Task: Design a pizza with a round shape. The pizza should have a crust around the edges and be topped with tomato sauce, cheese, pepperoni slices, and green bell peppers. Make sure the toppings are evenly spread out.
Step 162:
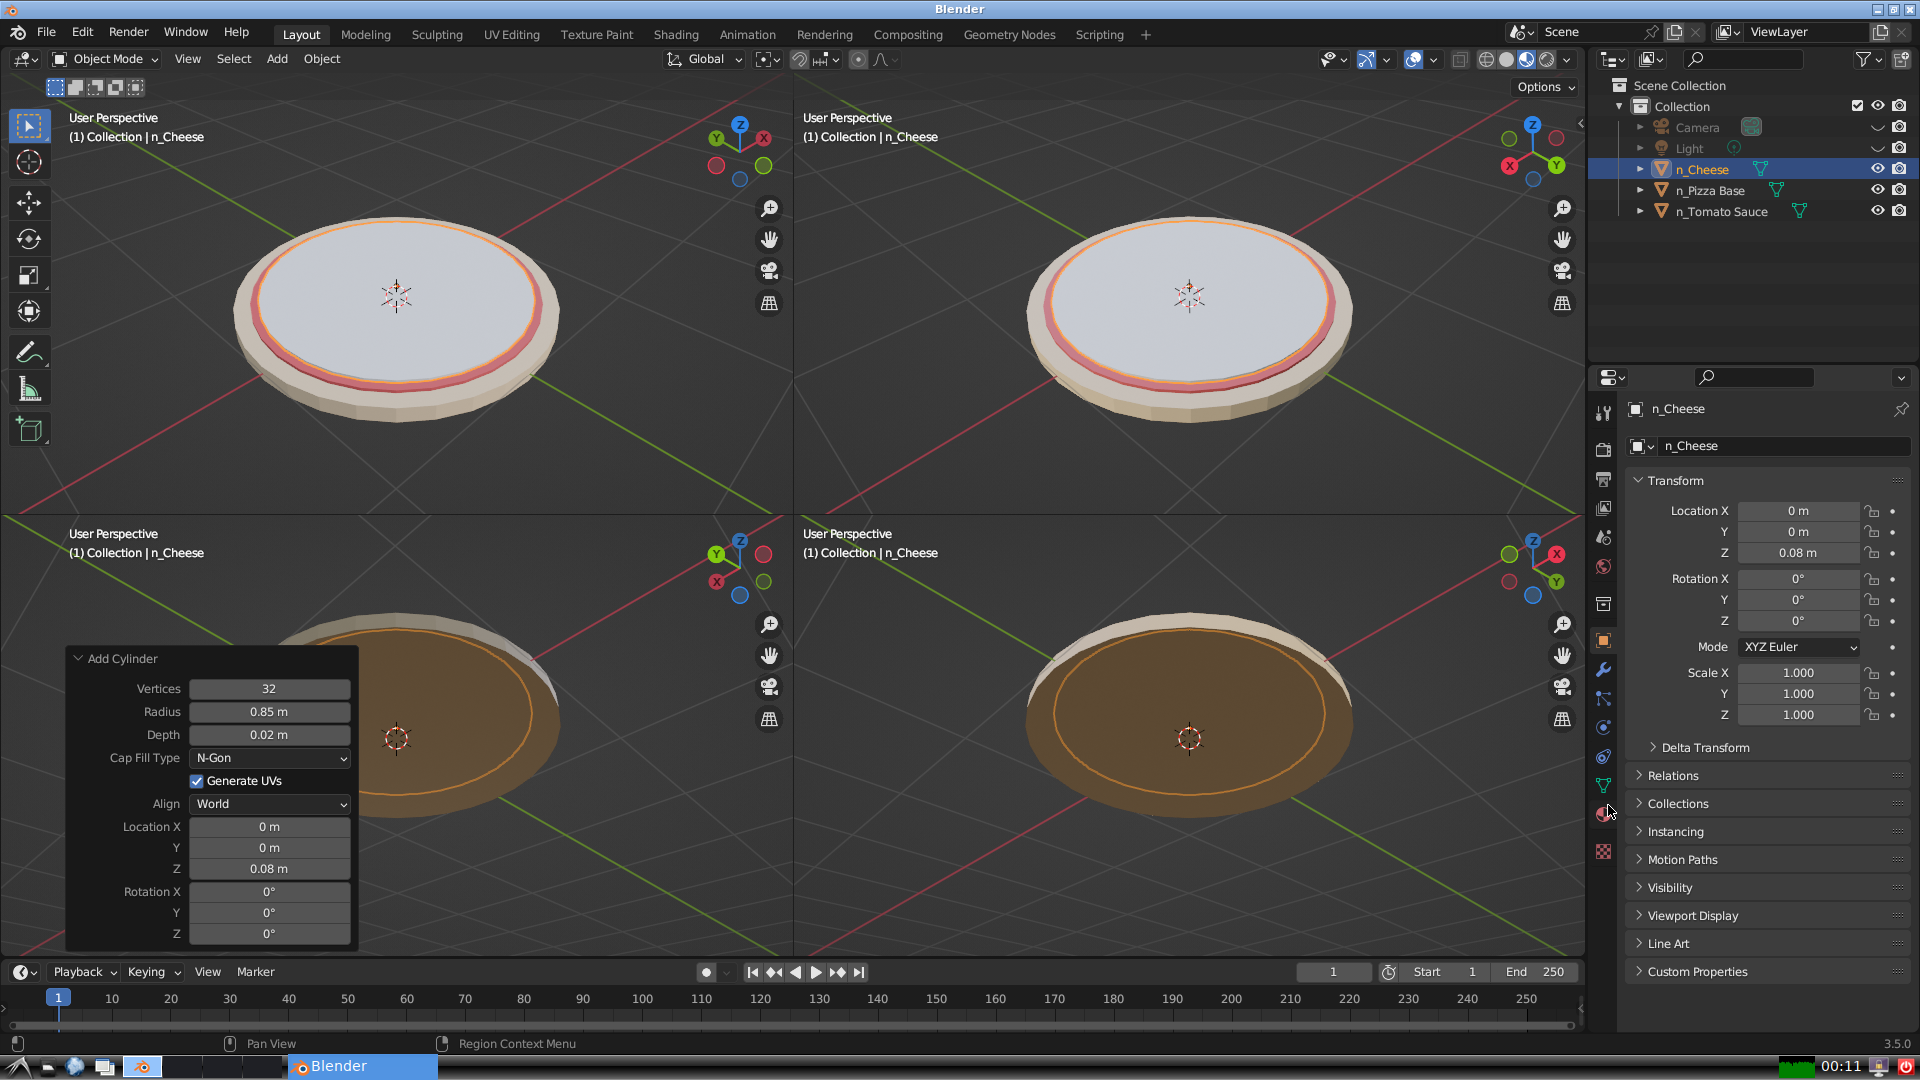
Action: click: no